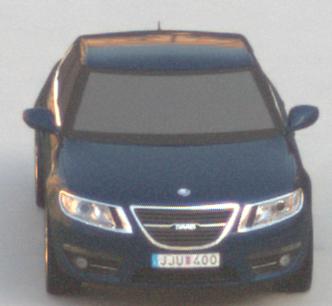
Make: Saab
Model: 5-Sep
Detailed model: 9-5 1.6T
Model produced from: 2010/06
Model produced until: 2011/12
Doors: 4
Color: blue
Road condition: dry road
Daytime: sunrise or sunset
Contrast: low contrast